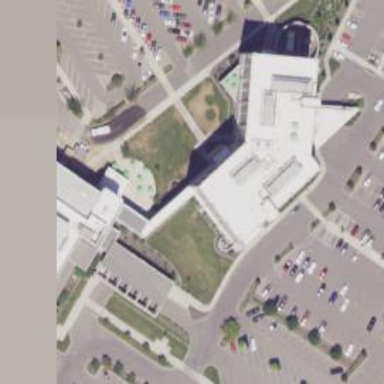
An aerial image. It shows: Hospital building.